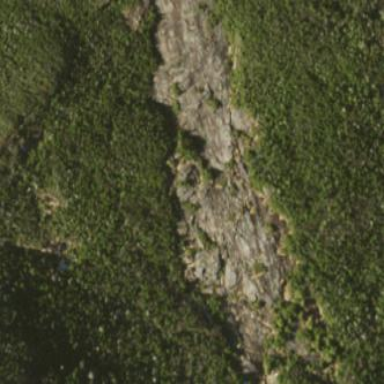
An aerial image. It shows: Landscape of bare rock.